Question: I got a community server version of MySQL5.6 for windows7 32 bit.
and also downloaded windows installer for the same windows version.
Everything was prepared correctly.
I saw on a blog giving me a step-by-step manual for installing MySQL 5.6 on winodws7 32bit.
I did the instruction accordingly and it always stops processing in the phrase of starting service. I completely don't know what the problem is.
I googled it for like three hours and got nothing relevant to this problem.

It never processes any further without any kind of alerts, no matter how much I wait.
Please help me out.
My OS
Windows7 Ultimate K 32bit, Service Pack1
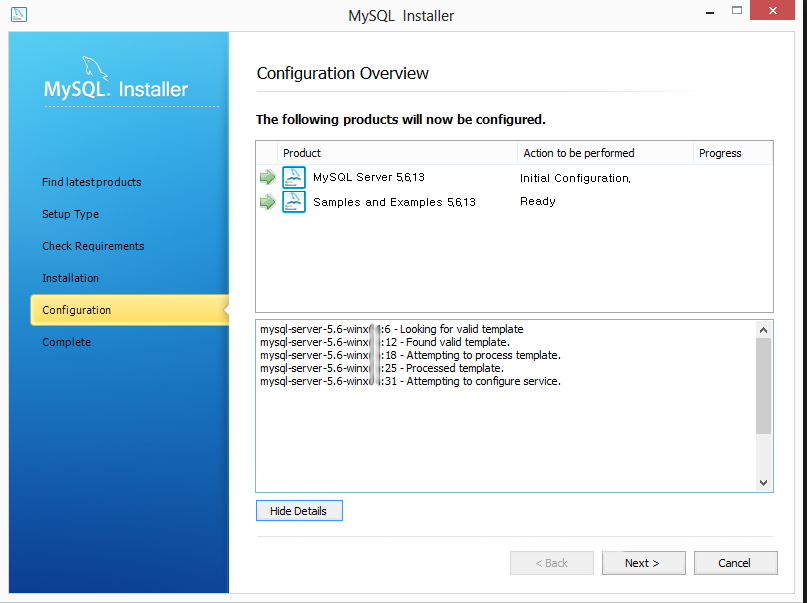
Answer: ---
This was one of the only threads I could find on this issue and the current answers did not cut the mustard for me.
MySQL 5.6.21, both x86 and x64, did not want to get past "Starting Server" and would give me the "MySQL install taking longer than expected" message.
I tried all of the registry cleaner, folder deletions, etc to no avail.
I am running Windows 7 x64 and I finally decided to check the event viewer to find this:

0x80070422 turns out to be some unspecified firewall error and boom, it struck me like lightning.
I hope this post helps future visitors!